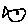
Label: fish